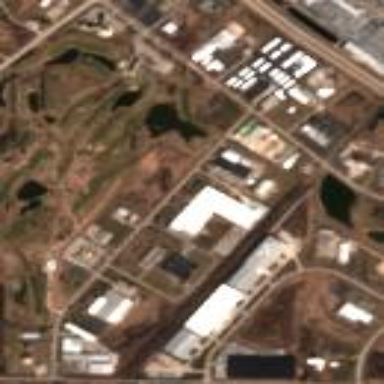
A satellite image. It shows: Industrial area.